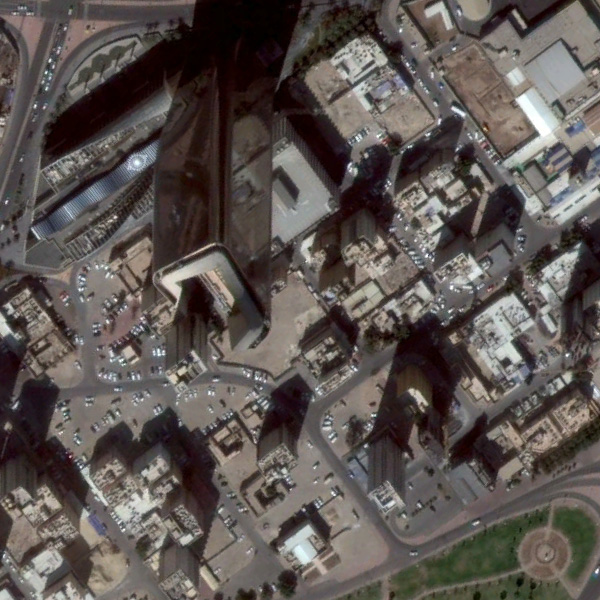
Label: Commercial